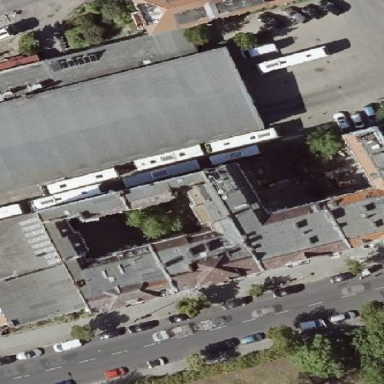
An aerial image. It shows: Unique apartment building with double saltbox roof shape.